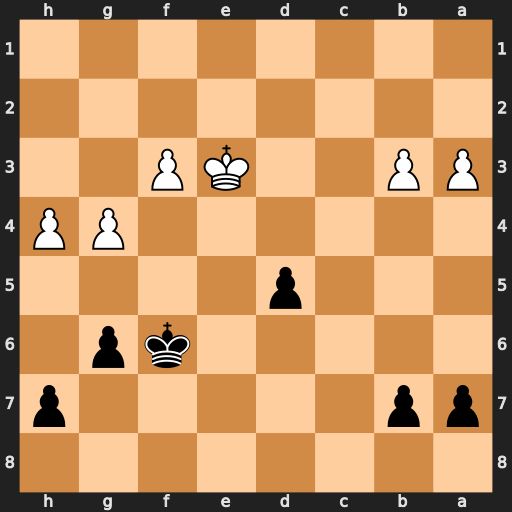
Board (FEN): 8/pp5p/5kp1/3p4/6PP/PP2KP2/8/8
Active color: b
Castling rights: -
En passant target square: -
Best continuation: g5 hxg5+ Kxg5 b4 b5